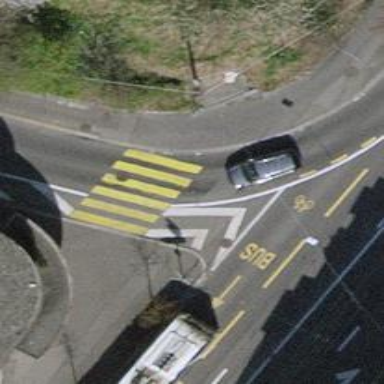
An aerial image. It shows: Kerb barrier.